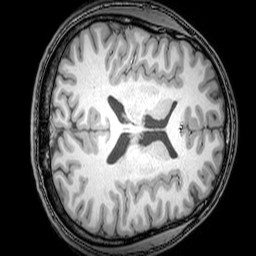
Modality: T1w
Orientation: axial
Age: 25
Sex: male
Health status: healthy
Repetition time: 0.081 s
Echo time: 0.037 s